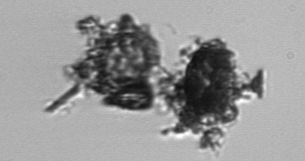
Label: Thalassiosira_TAG_external_detritus